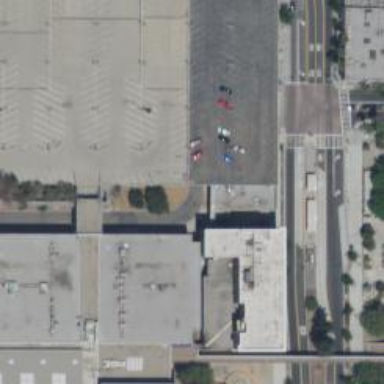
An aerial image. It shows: Multi-storey parking lot with asphalt surface.